Question: So what I wanted to do was to prompt the user a secondary confirmation if he wanted to change to another video. So I added a flyout. However the fly out is appearing behind the SecondaryCommands AppBarButton. Is there a way to put it in front?
Here is my code:
'''
<CommandBar.SecondaryCommands>
<AppBarButton Name="AddImage" Label="Add Image" Click="AddImage_Click" />
<AppBarButton Name="AddVideo" Label="Add Video" Click="AddVideo_Click"/>
<AppBarButton Name="Browse" Label="Browse Videos" >
<Button.Flyout>
<Flyout>
<StackPanel>
<TextBlock Text="You want to change to another video?"/>
<Button Content="Browse video" Click="Browse_Click"/>
</StackPanel>
</Flyout>
</Button.Flyout>
</AppBarButton>
</CommandBar.SecondaryCommands>
<CommandBar.Content>
<TextBlock Name="Status" Text="Video: HoloLens.mp4" Margin="15"/>
</CommandBar.Content>
</CommandBar>
</Page.BottomAppBar>
'''
And this is what happened:

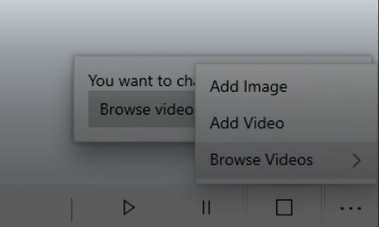
Answer: For element display, it can be done. But not using 'Flyout'.
I hope you notice that when you set 'Flyout' property for the 'AppBarButton' in 'SecondaryCommands', there is a right arrow on the Button. This is a very clear indication, which means the 'secondary-secondary' menu.
Obviously, UWP wants to get a 'MenuFlyout' or other popup layer that can display multiple levels of directory, instead of a layout that contains panel.
If you use 'MenuFlyout', you will find it appears at the top.
But if you stick to your design, there are ways to do it. When your application has a minimum version of 1809 and above, you can use 'CommandBarFlyout' to achieve your purpose with its 'AppBarElementContainer' property.
'''
<AppBarButton Name="Browse" Label="Browse Videos">
<AppBarButton.Flyout>
<CommandBarFlyout Placement="Top">
<CommandBarFlyout.SecondaryCommands>
<AppBarElementContainer>
<StackPanel Padding="15">
<TextBlock Text="You want to change to another video?"/>
<Button Content="Browse video"/>
</StackPanel>
</AppBarElementContainer>
</CommandBarFlyout.SecondaryCommands>
</CommandBarFlyout>
</AppBarButton.Flyout>
</AppBarButton>
'''
shows here (just hold, not click):

But as @lindexi said, this is a violation of UWP design. Although it is expected to be visually responsive, it is not recommended.
I would also recommend using 'ContentDialog', or using the new control <URL> from 'Microsoft.UI.Xaml', which looks better for your expectations.
Best regards.